Aerial crown-view tile of a tropical tree (Barro Colorado Island, Panama), acquired 20250616:
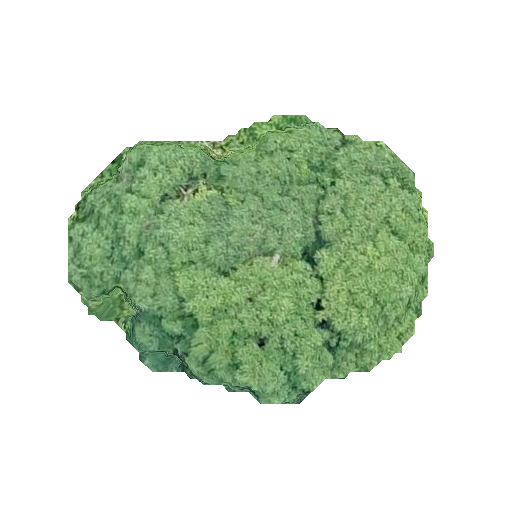
Species: Astronium graveolens
GBIF accepted scientific name: Astronium graveolens
Crown area: 113.858 m²